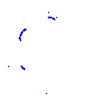
Particle: kaon